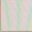
Piece: xx